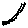
Label: sun